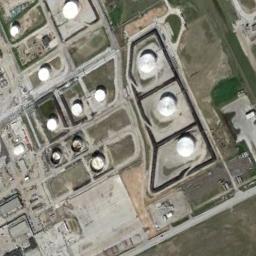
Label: storage_tank